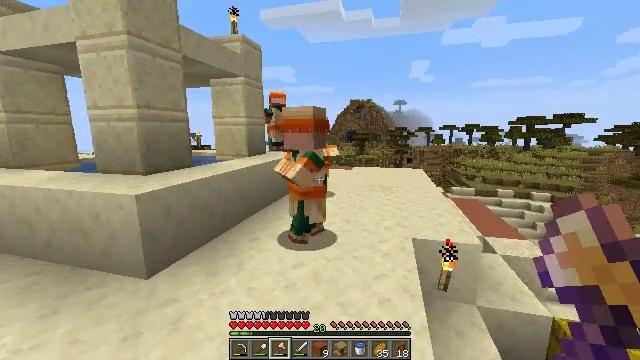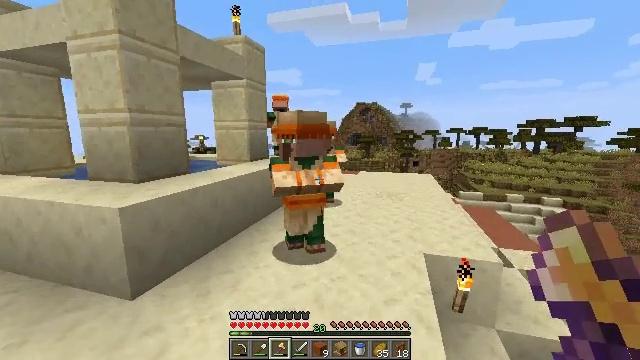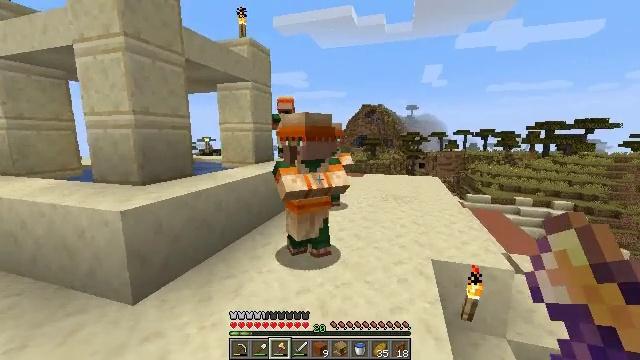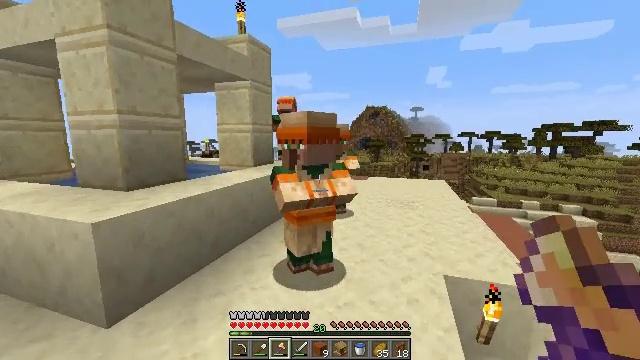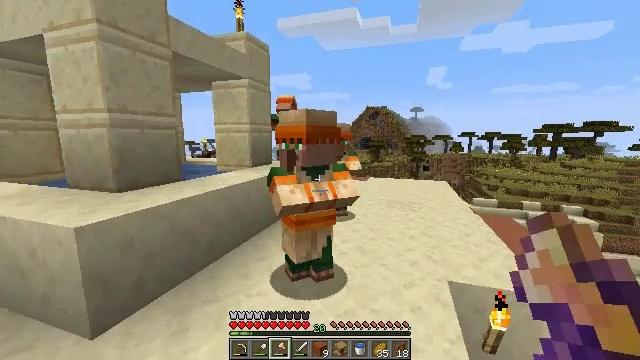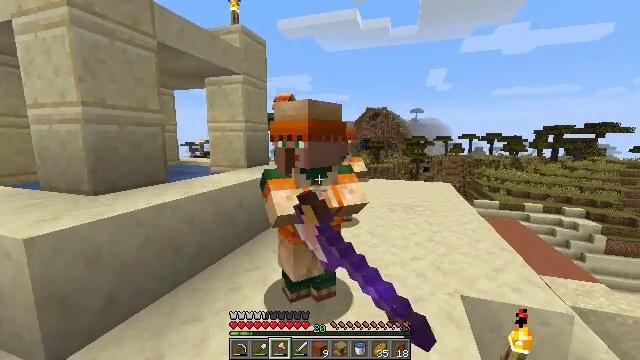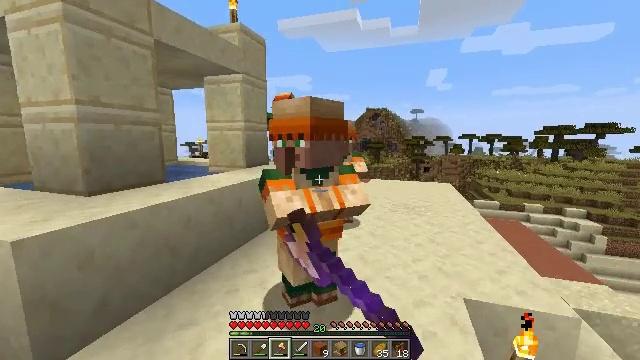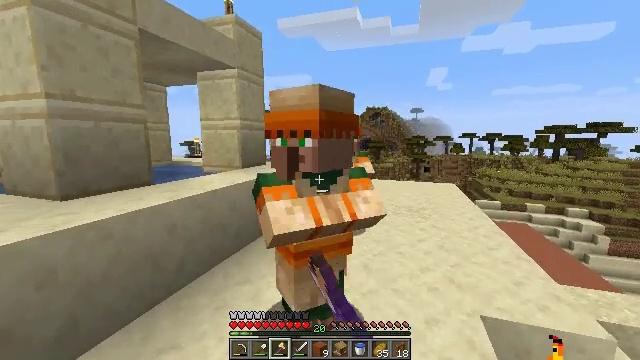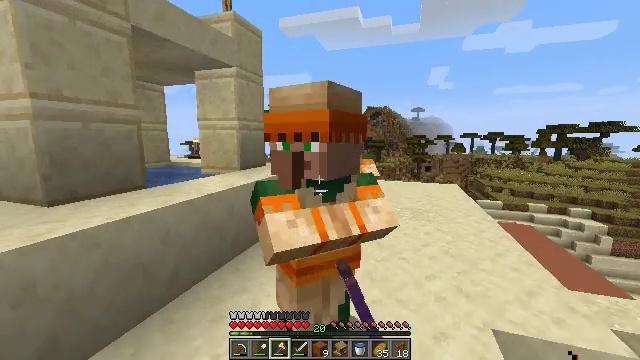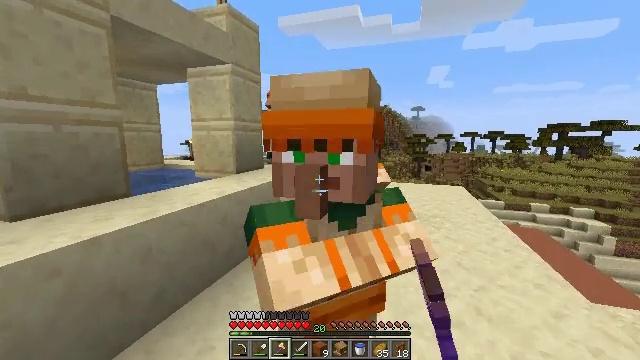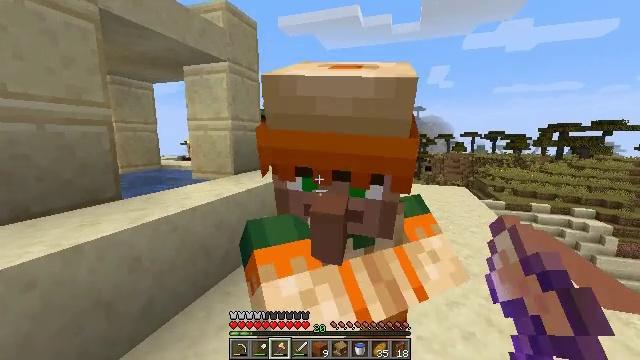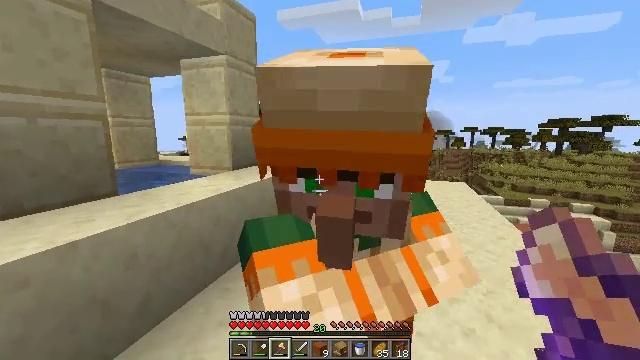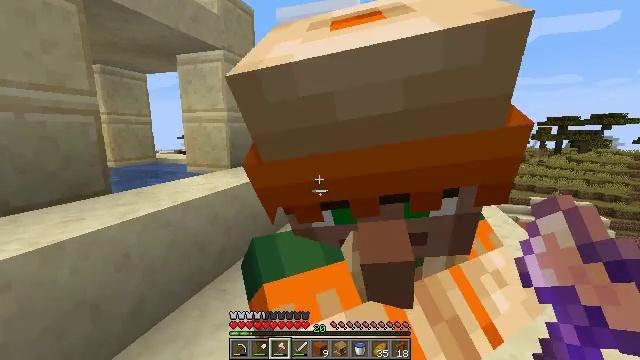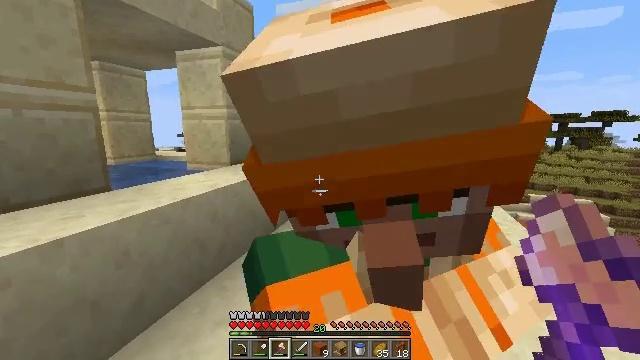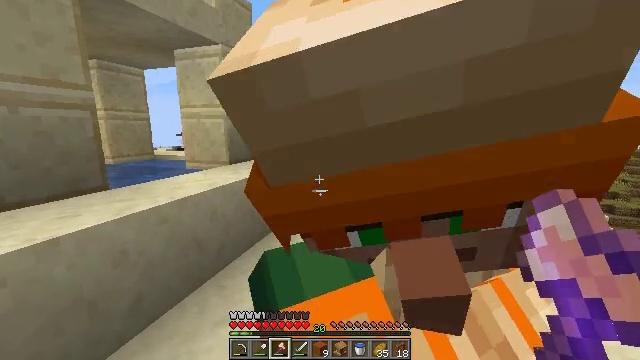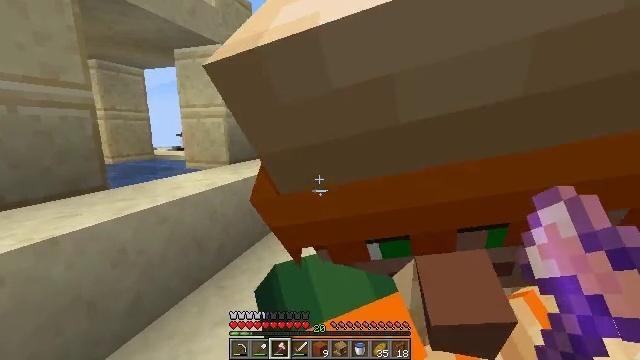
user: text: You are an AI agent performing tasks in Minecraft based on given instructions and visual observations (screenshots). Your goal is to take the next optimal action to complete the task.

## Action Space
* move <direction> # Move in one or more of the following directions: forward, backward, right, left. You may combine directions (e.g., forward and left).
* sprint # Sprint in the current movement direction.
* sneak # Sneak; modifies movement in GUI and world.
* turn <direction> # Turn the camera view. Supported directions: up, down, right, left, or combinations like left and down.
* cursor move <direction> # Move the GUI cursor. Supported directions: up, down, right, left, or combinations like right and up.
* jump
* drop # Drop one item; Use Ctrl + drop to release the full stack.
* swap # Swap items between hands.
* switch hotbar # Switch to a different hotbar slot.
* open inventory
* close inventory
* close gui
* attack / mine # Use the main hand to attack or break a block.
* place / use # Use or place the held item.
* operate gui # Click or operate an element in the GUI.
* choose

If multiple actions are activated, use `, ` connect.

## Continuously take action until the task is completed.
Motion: motion action
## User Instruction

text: Mine smooth sandstone using a pickaxe.
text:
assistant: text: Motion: move forward, turn left
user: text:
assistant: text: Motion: move forward, turn left
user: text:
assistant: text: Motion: move forward
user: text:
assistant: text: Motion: move forward, use / place
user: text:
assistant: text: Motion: move forward, use / place
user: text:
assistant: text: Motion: move forward, use / place
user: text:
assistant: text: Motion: move forward
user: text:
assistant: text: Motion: move forward
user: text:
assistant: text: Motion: move forward
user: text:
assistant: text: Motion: no_op
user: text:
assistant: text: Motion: turn down
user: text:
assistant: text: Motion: no_op
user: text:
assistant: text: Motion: no_op
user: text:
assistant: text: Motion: no_op
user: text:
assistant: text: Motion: no_op
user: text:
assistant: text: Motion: no_op
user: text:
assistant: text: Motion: no_op
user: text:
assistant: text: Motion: no_op
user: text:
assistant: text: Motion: no_op
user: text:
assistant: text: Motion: move forward
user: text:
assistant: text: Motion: move forward
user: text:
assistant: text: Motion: move forward
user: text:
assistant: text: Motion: move forward
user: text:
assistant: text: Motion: move forward
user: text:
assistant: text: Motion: move forward
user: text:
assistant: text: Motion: move forward
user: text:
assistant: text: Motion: move forward
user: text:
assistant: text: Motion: move forward
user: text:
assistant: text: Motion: move forward
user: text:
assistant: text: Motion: move forward